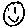
Label: smiley face